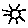
Label: sun